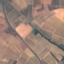
Land use / land cover: PermanentCrop